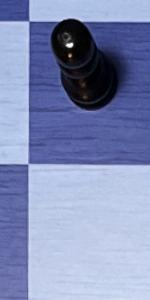
Label: Empty